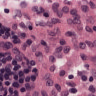
Metastatic tissue present: no